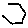
Label: hexagon